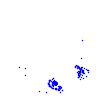
Particle: kaon